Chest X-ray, AP view. Patient: 31 years old, sex M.
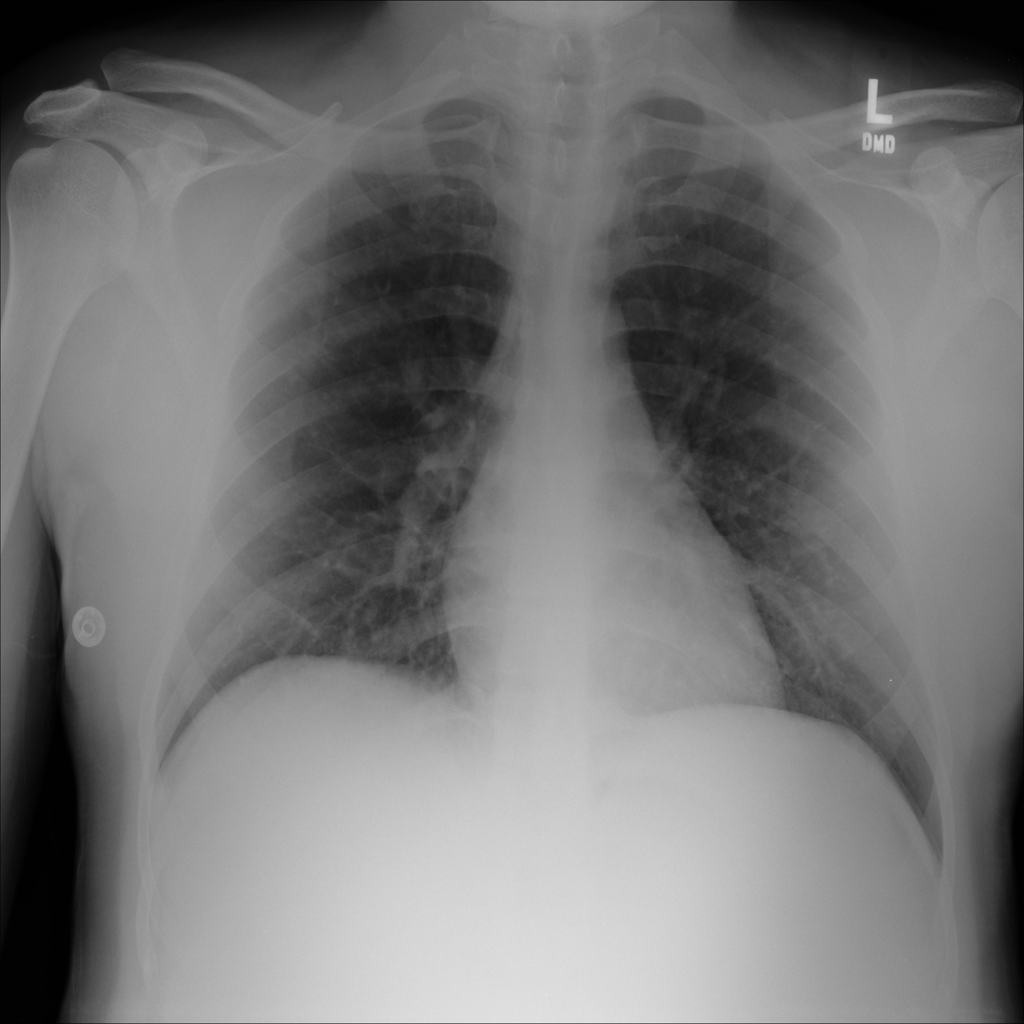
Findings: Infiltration